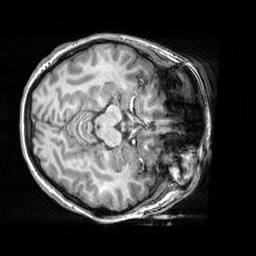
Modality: T1w
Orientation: axial
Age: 18
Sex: female
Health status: healthy
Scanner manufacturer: siemens
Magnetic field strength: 3 T
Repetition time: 2.3 s
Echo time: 0.00303 s